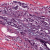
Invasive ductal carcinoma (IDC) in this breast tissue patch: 0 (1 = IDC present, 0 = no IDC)